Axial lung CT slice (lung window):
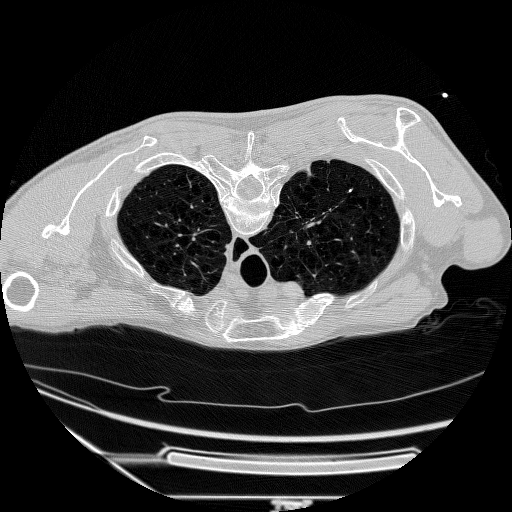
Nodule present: no